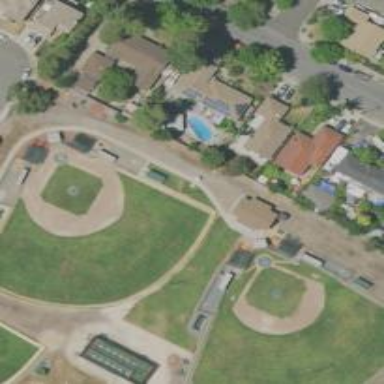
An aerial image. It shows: Baseball pitch for leisure land.